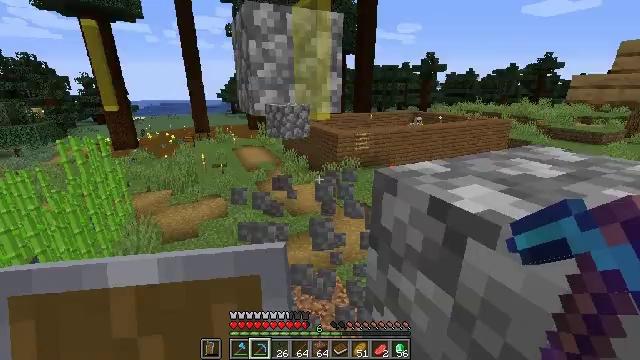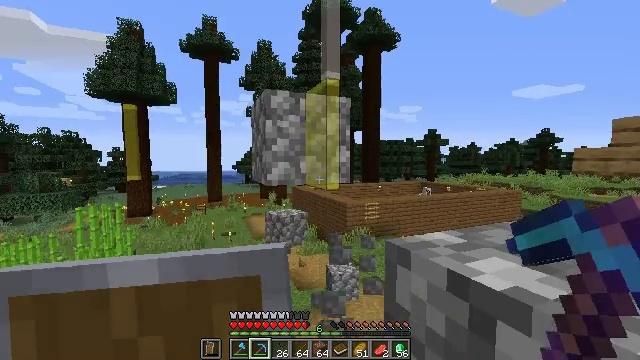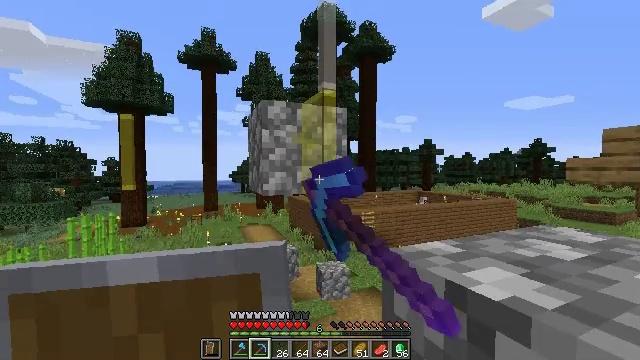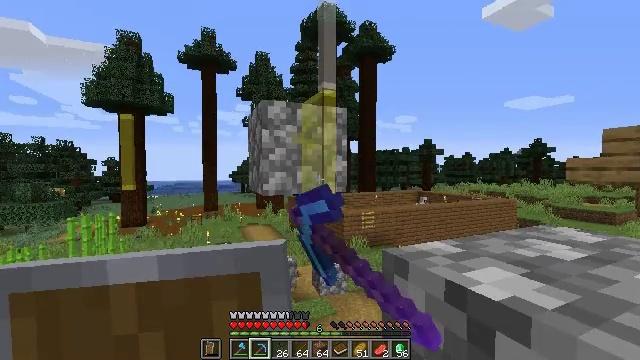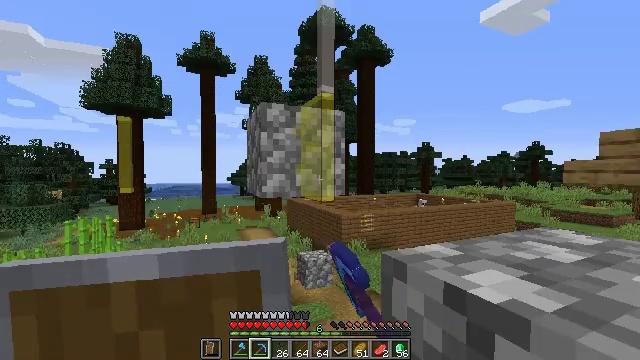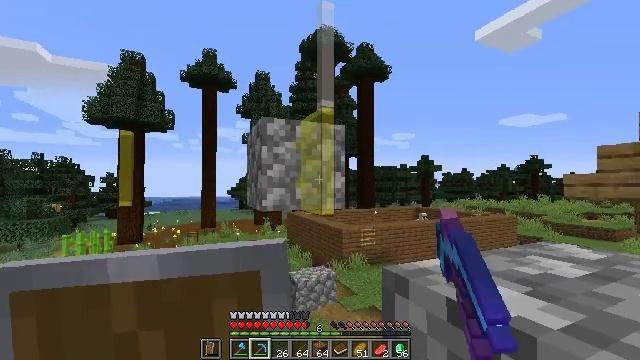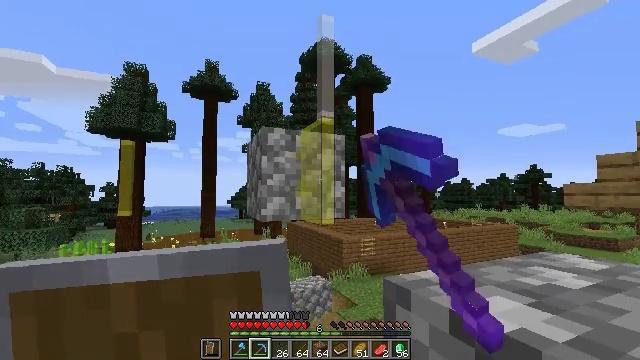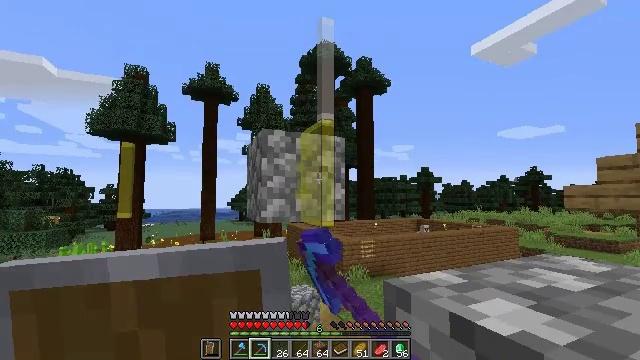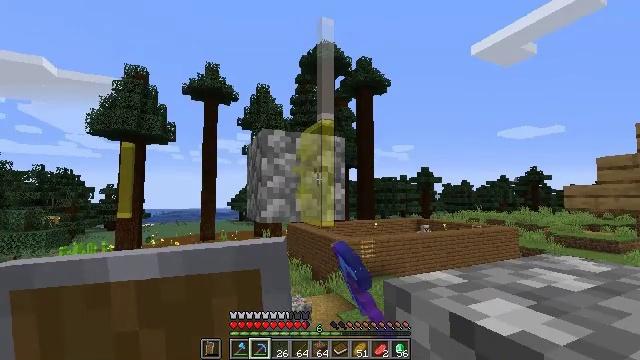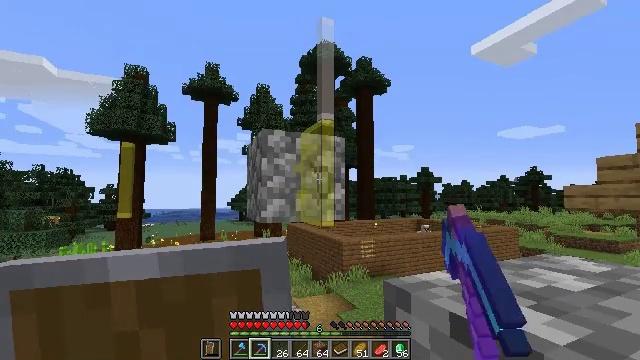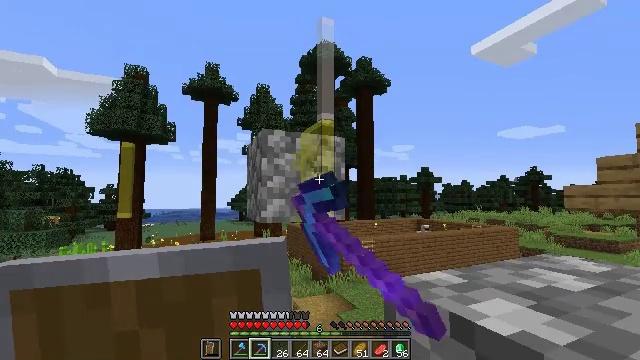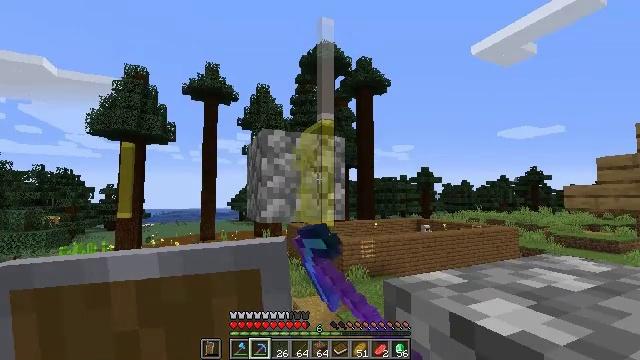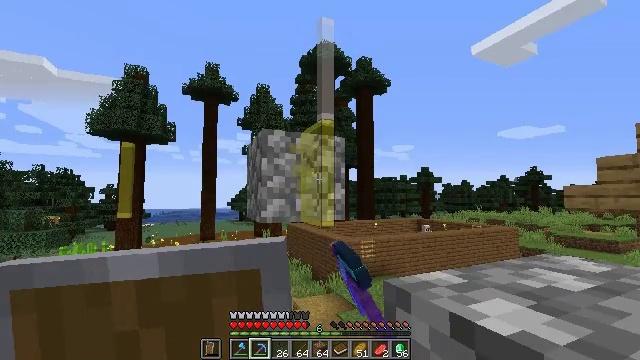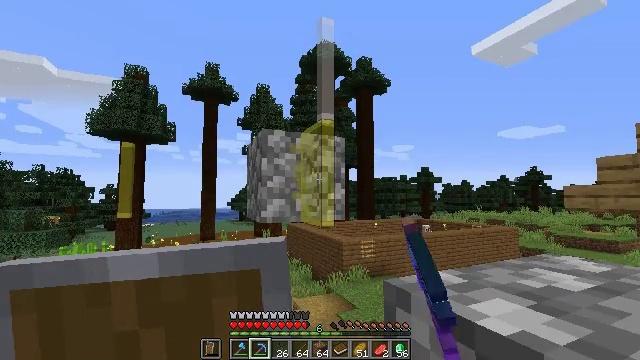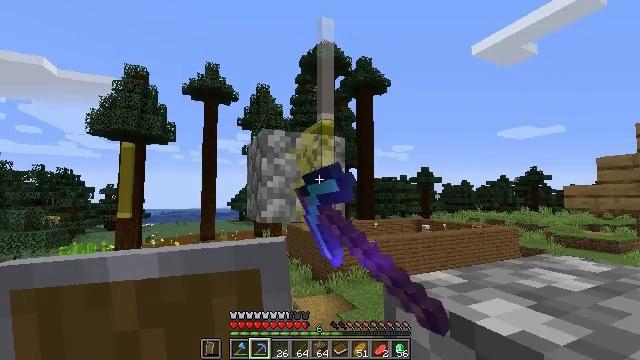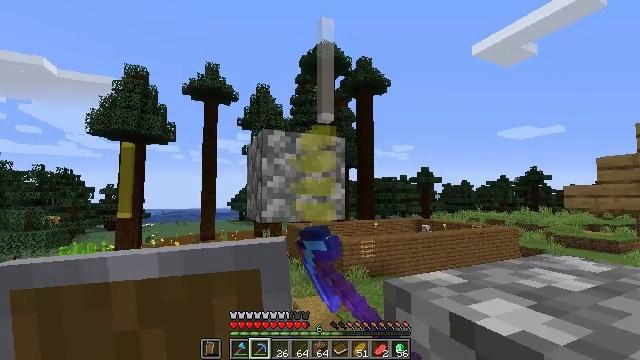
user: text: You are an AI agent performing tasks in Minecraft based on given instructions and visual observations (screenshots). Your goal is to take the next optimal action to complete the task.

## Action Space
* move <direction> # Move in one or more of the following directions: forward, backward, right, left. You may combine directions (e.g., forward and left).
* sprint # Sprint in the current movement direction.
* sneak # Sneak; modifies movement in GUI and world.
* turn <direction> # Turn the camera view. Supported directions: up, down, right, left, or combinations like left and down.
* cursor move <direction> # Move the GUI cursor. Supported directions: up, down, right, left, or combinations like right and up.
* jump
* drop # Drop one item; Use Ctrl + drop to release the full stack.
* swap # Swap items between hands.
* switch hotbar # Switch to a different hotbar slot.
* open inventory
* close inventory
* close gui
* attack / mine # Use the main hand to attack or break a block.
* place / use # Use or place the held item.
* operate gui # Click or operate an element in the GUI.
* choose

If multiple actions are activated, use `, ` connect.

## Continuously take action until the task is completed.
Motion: motion action
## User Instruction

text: Collect the yellow stained glass pane.
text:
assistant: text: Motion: sneak, turn left and up, attack / mine
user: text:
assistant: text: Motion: sneak, turn up, attack / mine
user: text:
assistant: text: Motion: sneak, attack / mine
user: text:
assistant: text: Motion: sneak, attack / mine
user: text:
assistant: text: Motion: sneak, turn up, attack / mine
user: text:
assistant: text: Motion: sneak, turn up, attack / mine
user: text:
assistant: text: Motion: sneak, attack / mine
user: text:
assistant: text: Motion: sneak, attack / mine
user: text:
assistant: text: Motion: sneak, attack / mine
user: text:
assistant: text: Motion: sneak, attack / mine
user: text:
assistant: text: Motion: sneak, attack / mine
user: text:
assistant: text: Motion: sneak, attack / mine
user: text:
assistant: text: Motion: sneak, attack / mine
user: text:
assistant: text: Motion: sneak, attack / mine
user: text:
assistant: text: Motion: sneak, attack / mine
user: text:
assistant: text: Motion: sneak, attack / mine
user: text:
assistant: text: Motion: sneak, turn up, attack / mine
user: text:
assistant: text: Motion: sneak, turn up, attack / mine
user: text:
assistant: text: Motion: sneak, turn up, attack / mine
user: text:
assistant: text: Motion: sneak, attack / mine